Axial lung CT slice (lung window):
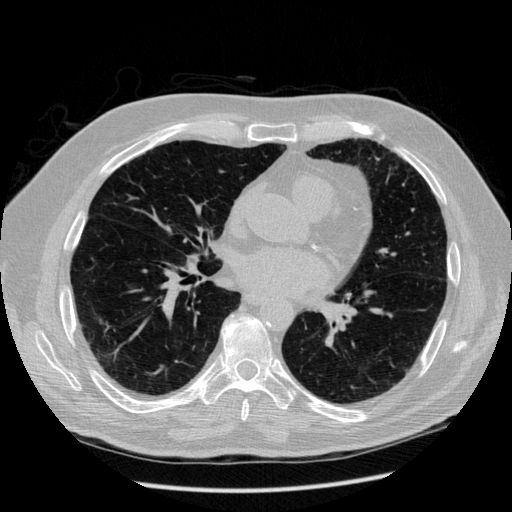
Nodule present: no